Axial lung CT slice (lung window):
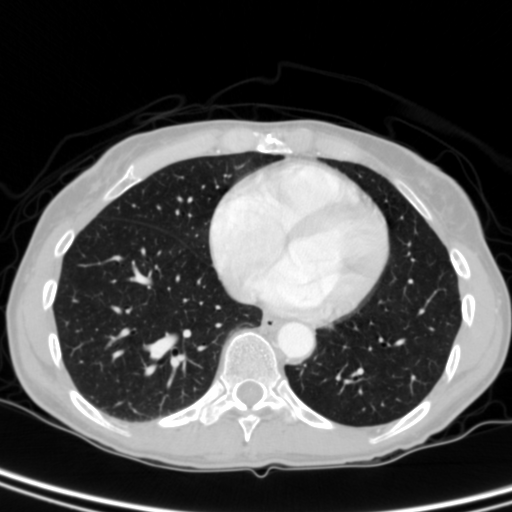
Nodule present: no